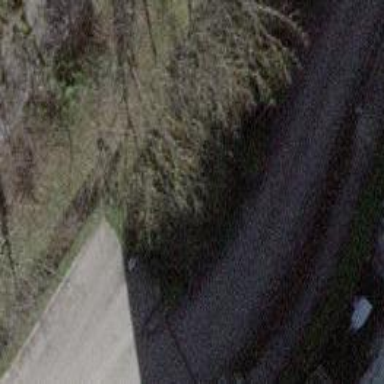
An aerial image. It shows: Driveway tunnel under the road.